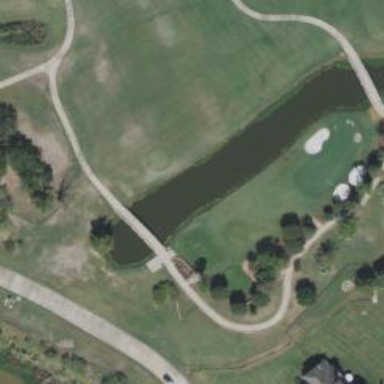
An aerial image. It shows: Water hazard on golf course. The hazard is natural water feature.